Question: Does someone know how to measure the total CPU usage using Visual C++?
I'm also needing a way to measure the memory usage.
I just need something like this:

Please Help!
Thanks
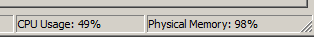
Answer: I've found a solution using the Visual c++ performanceCounter Control.
Thanks!